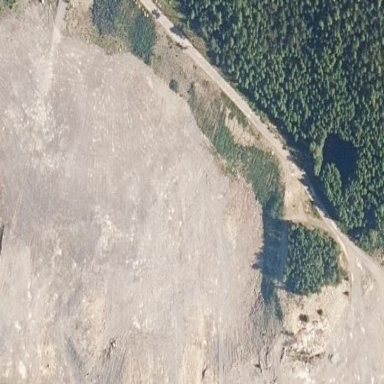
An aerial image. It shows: Quarry area.